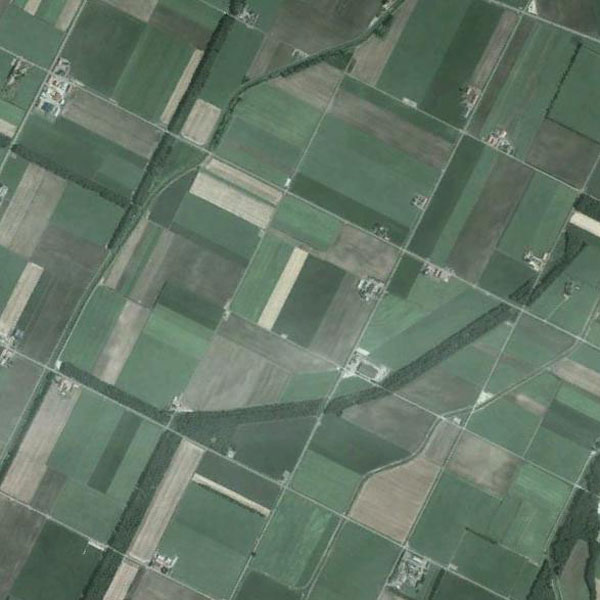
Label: Farmland